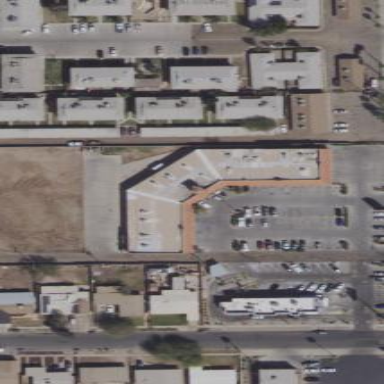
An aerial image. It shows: Retail building.